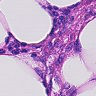
Metastatic tissue present: no